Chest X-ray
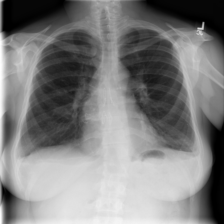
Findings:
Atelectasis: negative
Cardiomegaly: negative
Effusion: negative
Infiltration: negative
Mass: negative
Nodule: negative
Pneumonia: negative
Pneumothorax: negative
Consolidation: negative
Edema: negative
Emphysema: negative
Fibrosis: negative
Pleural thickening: negative
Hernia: negative